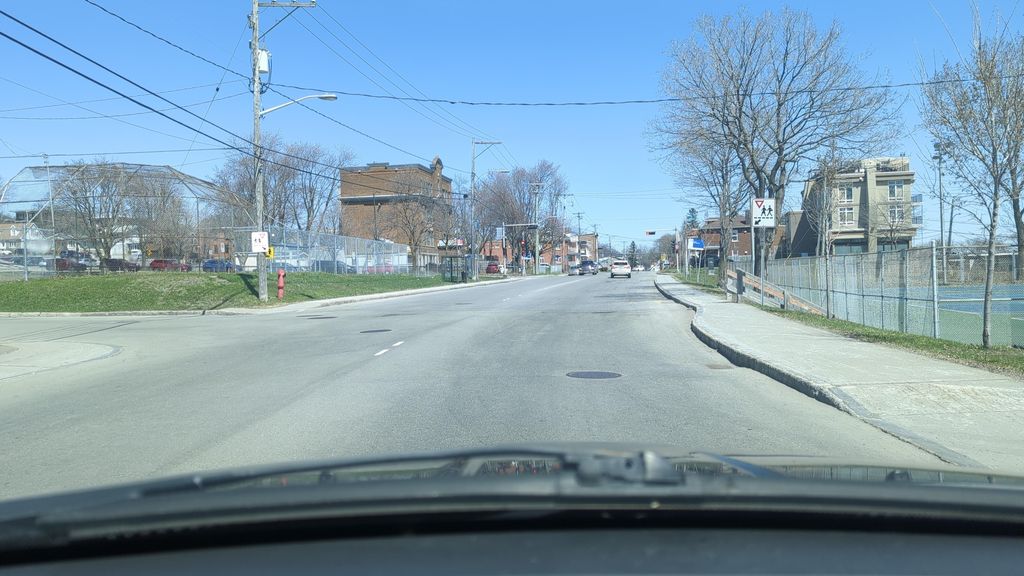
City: quebec_city